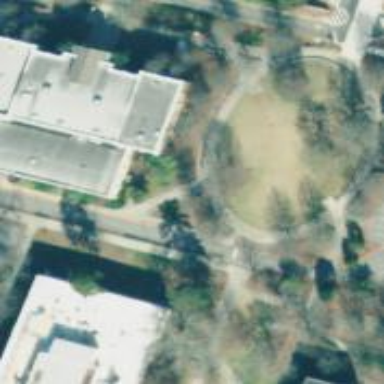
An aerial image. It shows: Tan-colored university building.